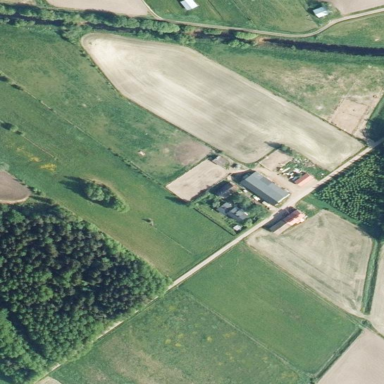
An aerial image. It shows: Farmyard area.